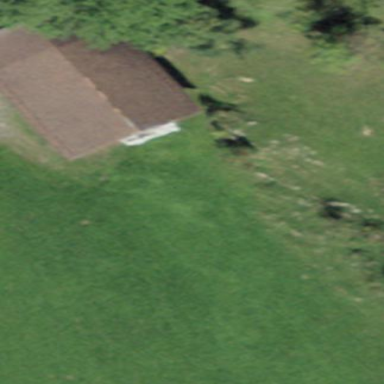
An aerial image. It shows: Rural barn.